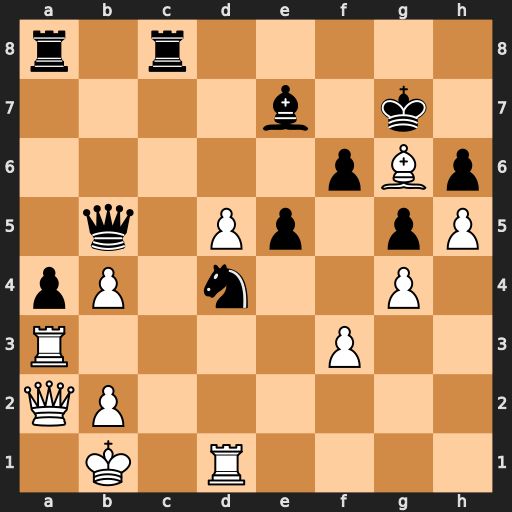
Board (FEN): r1r5/4b1k1/5pBp/1q1Pp1pP/pP1n2P1/R4P2/QP6/1K1R4
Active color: w
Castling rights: -
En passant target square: -
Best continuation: d6 Nb3 Rxb3 axb3 Qxb3 Kh8 dxe7